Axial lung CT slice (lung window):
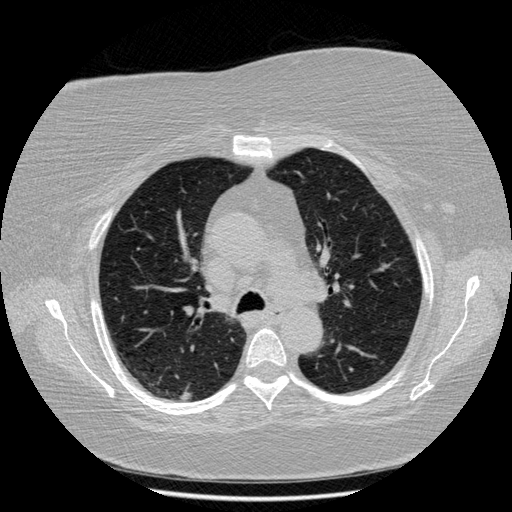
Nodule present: yes
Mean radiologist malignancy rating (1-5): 3.25